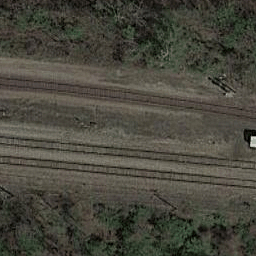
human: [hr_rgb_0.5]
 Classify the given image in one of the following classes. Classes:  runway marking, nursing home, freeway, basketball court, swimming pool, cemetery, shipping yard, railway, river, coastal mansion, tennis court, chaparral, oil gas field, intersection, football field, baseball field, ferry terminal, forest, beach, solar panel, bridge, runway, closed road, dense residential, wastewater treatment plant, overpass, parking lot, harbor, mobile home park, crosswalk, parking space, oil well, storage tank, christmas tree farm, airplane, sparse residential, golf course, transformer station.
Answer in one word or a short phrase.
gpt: railway